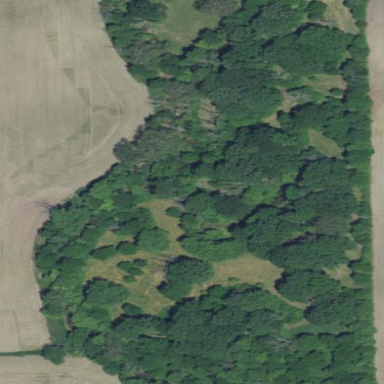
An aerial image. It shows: Deciduous broadleaved woodland.